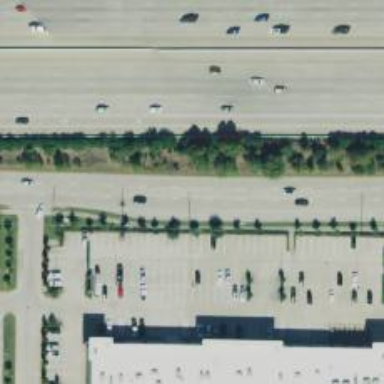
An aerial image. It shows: Secondary road with frontage road alongside.